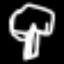
Label: mushroom